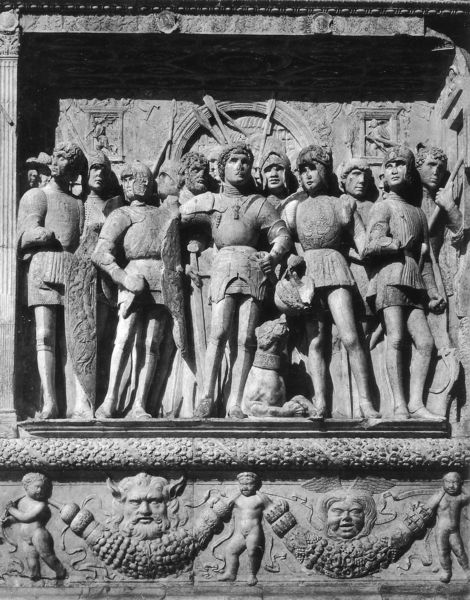
Titel: Triumphbogen Alfonsos I.
Künstler: Francesco Laurana
Standort: Neapel, Castelnuovo (EU - I - Kampanien)
Schlagwörter: kampf, kopf, menschen, grau, köpfe, männer, hund, bart, gesichter, rahmen, stein, girlande, engel, trauben, relief, rundbogen, soldaten, detail, verzierung, foto, schild, denkmal, schilder, schwarzweiß, schwert, waffen, helm, herrscher, ritter, rüstung, rom, girlanden, fries, römer, sims, teufel, satyr, krieger, lanzen, putten, römisch, fratze, rüstungen, söldner, wandrelief, scholder